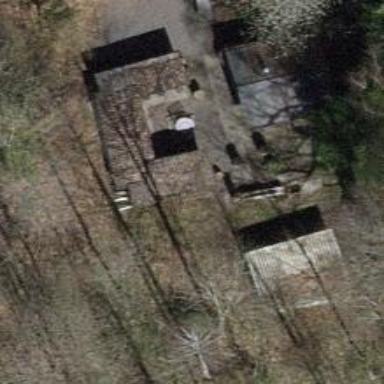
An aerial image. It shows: Barbecue facility.